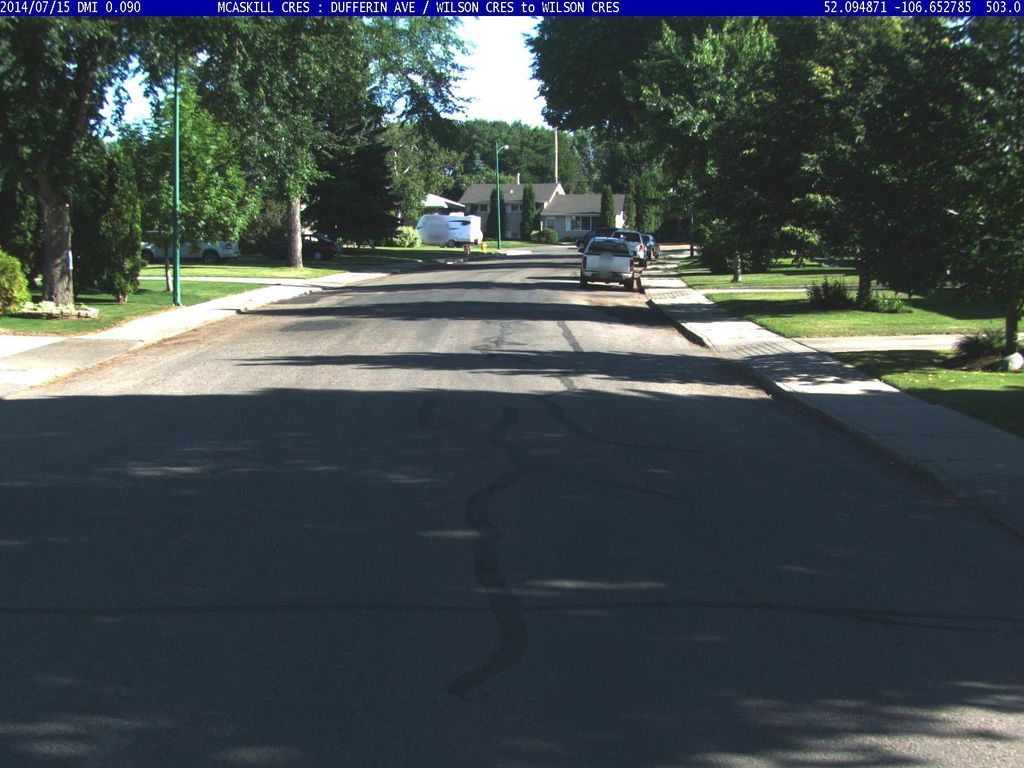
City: saskatoon